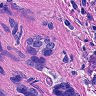
Metastatic tissue present: yes